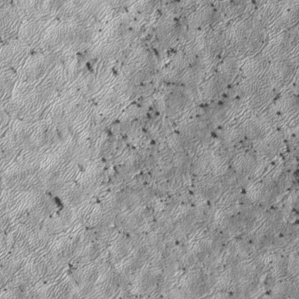
Label: frost